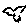
Label: bird